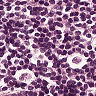
Metastatic tissue present: no